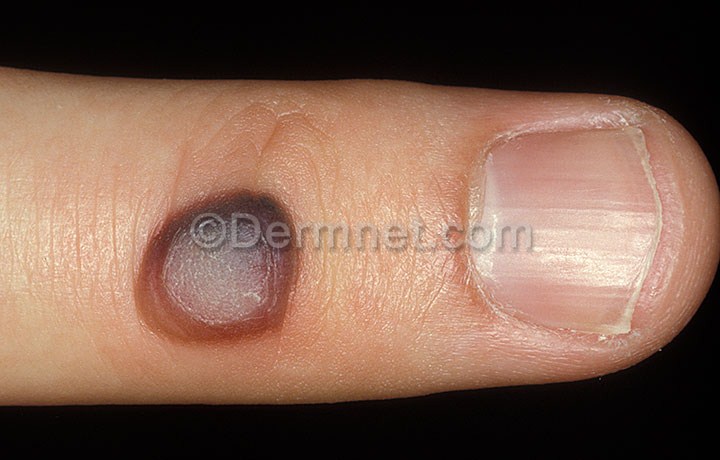
Disease: Warts Molluscum and other Viral Infections